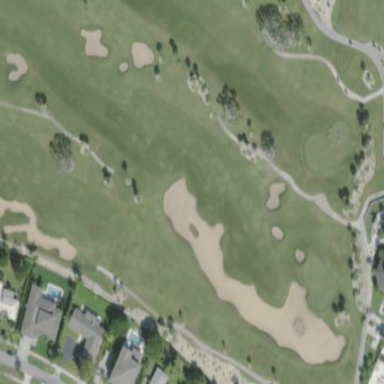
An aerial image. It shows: Golf fairway surrounded by grass.